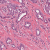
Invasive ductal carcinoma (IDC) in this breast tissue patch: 1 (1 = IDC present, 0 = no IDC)